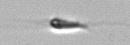
Label: flagellate_morphotype3